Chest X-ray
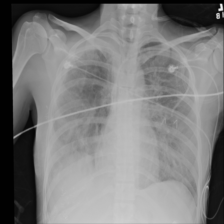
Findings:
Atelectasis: negative
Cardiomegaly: negative
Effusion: negative
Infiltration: negative
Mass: negative
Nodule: negative
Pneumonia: negative
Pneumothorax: negative
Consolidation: negative
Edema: positive
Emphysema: negative
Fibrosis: negative
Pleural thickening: negative
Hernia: negative